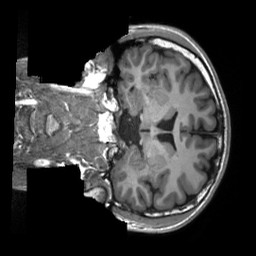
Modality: T1w
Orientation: coronal
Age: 24
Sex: male
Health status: healthy
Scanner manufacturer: siemens
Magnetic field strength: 3 T
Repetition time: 2.3 s
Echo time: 0.00229 s